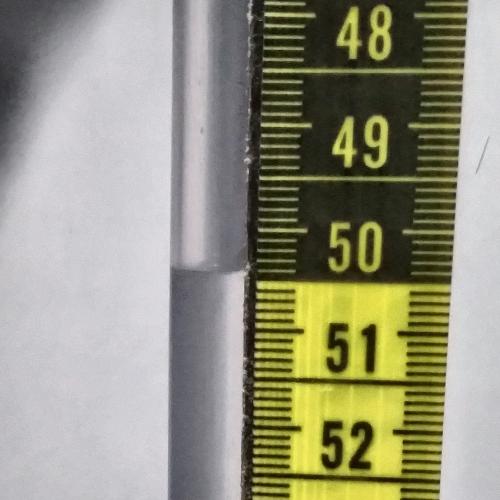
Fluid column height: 50.4 cm